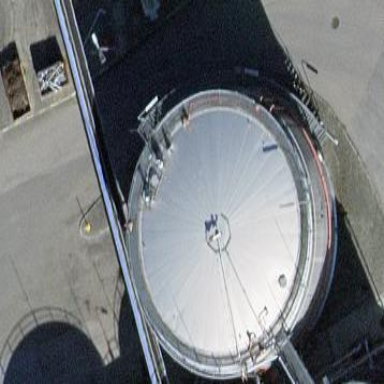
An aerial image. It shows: Storage tank building.